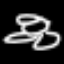
Label: frog